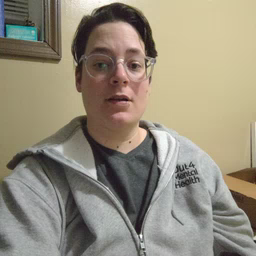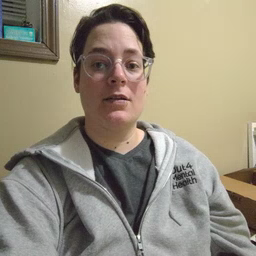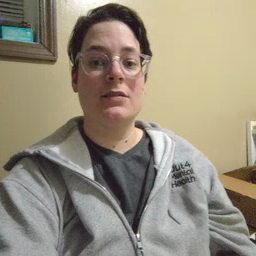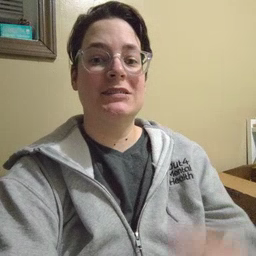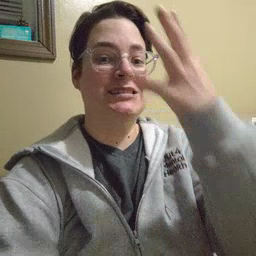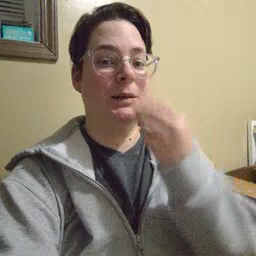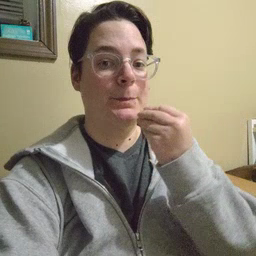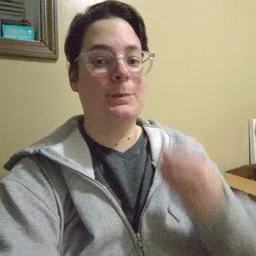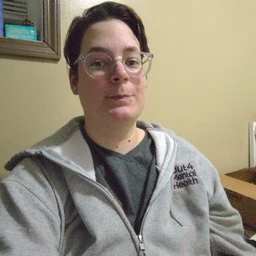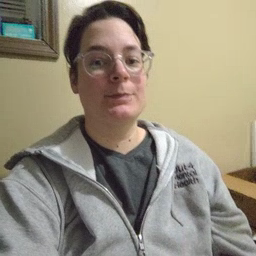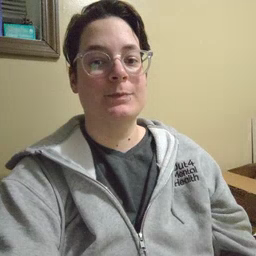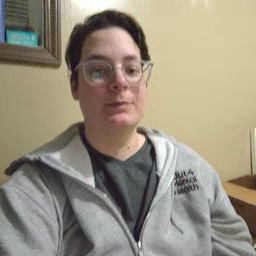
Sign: sleep